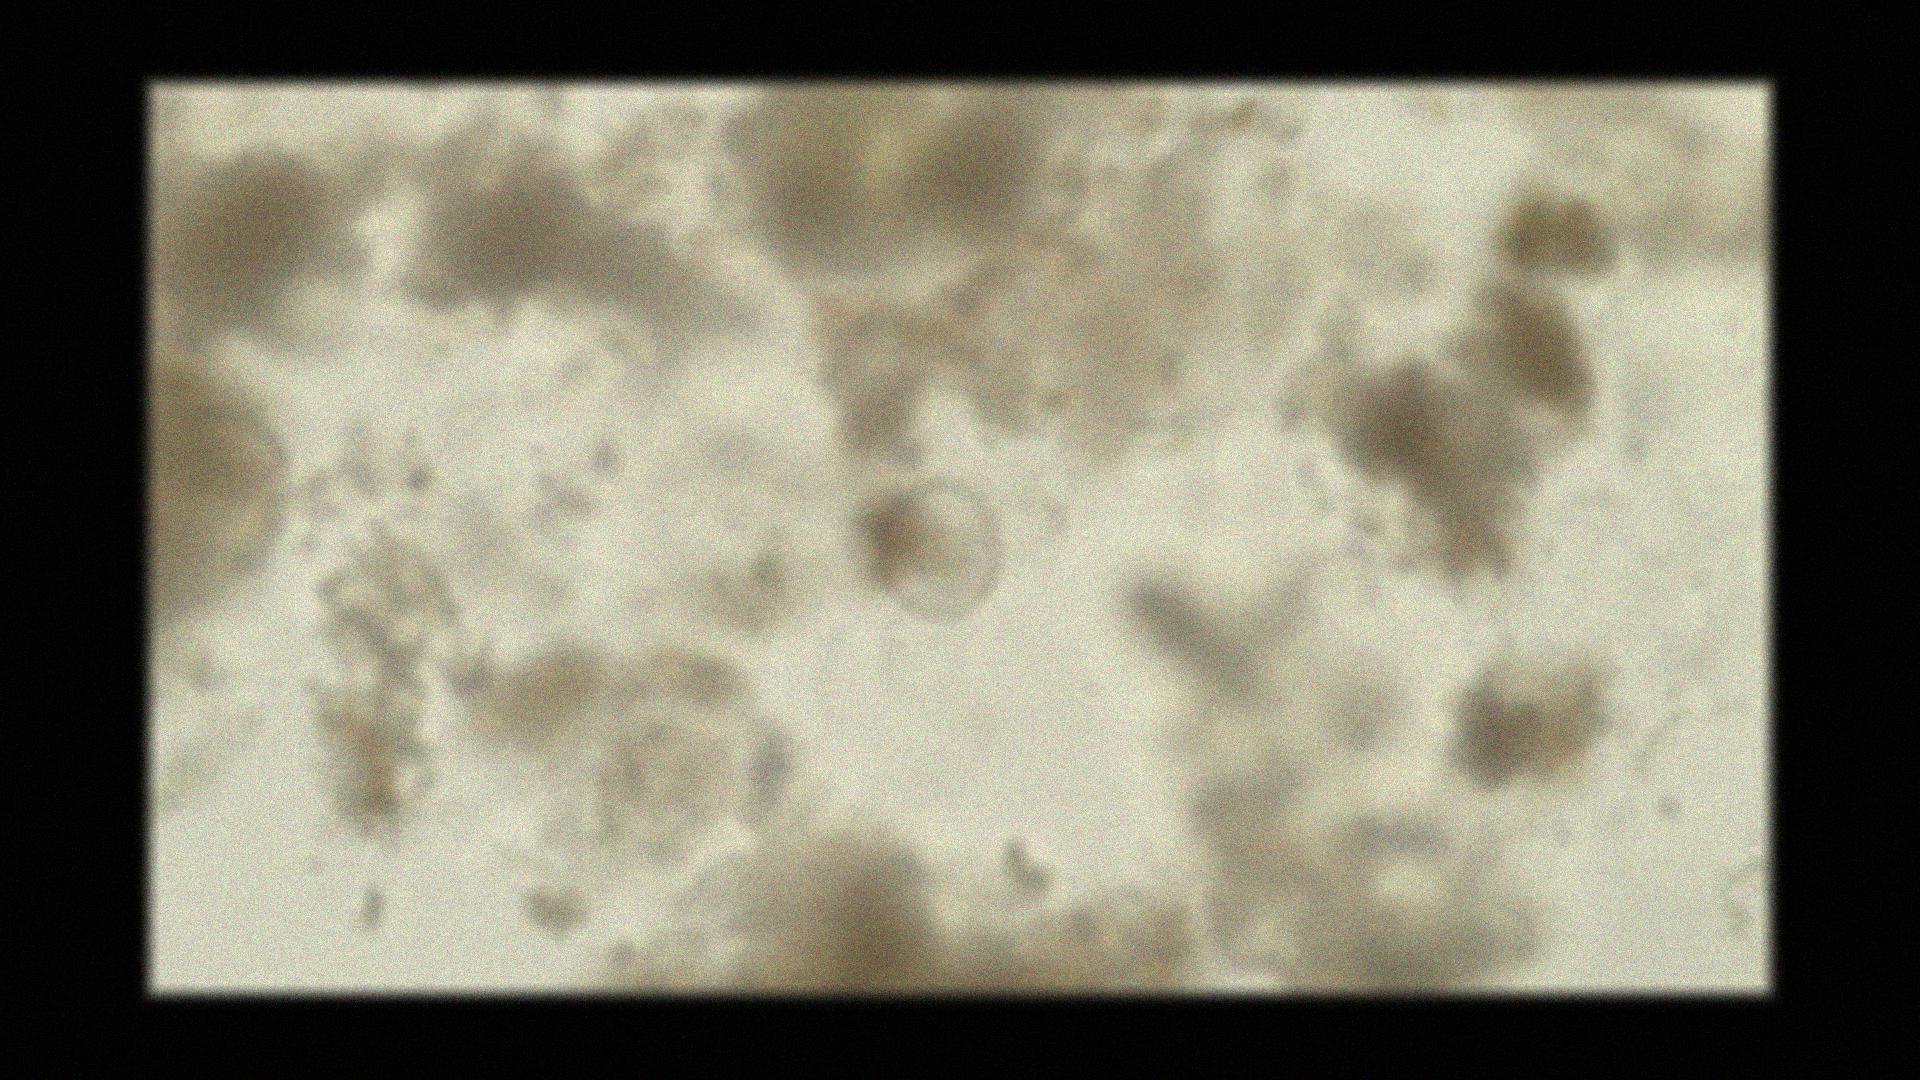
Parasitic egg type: Hymenolepis nana